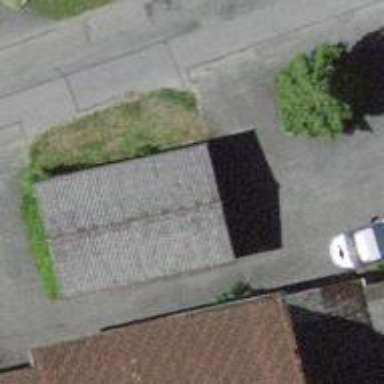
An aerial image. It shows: Garage.